Question: I have a window with four images inside a responsive flex grid. I would like when clicking an image, this one gets 'width=100%' covering (or hiding) the others always inside the flexbox.
I guess is with jQuery and JavaScript but I'm not able to find the way. Any help?
Thanks.

'''
.wrap {display: -webkit-box;
display: -moz-box;
display: -ms-flexbox;
display: -webkit-flex;
display: flex;}
.container
{box-shadow: 0.075rem 0 0 0 #C9C9C9,0 0.075rem 0 0 #C9C9C9,0.075rem 0.075rem 0 0 #C9C9C9, 0.075rem 0 0 0 #C9C9C9 inset,0 0.075rem 0 0 #C9C9C9 inset;
display: -webkit-box;
display: -moz-box;
display: -ms-flexbox;
display: -webkit-flex;
display: flex;
float:left;}
.half
{margin: 0.25rem;}
.photo {width: 15rem;
max-width:100%;
}
'''
'''
<div class="wrap">
<div class="container">
<div class="half">
<div id="quarter1">
<a href=""><img class="photo" src="http://letsprattle.com/image/prattle-icon-square-white.png" class="" alt="" title=""></a>
</div>
<div id="quarter2">
<a href=""><img class="photo" src="http://yvonnemichaelides.com/wp-content/uploads/2016/01/clock2.gif" class="" alt="" title="" ></a>
</div>
</div>
<div class="half">
<div id="quarter3">
<a href=""><img class="photo" src="https://cdn.shopify.com/s/files/1/0387/1545/products/product_analysis_1024x1024.png?v=<PHONE>" class="" alt="" title="" ></a>
</div>
<div id="quarter4">
<a href=""><img class="photo" src="http://www.northperthcommunityhospice.org/images/icons/calendar-icon.png" class="" alt="" title="" ></a>
</div>
</div>
</div>
</div>
'''
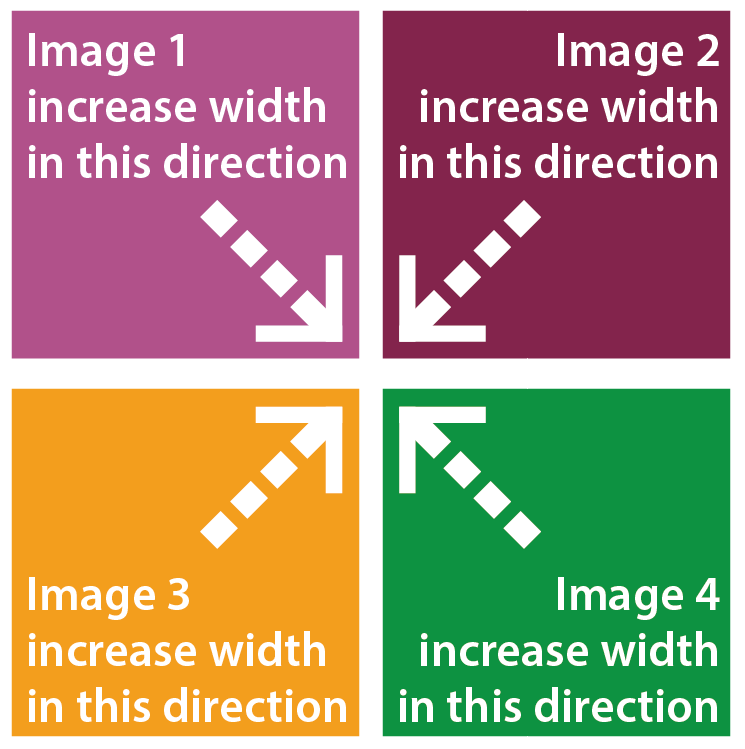
Answer: I have made few changes to your HTML structure. Run the below snippet
'''
var classname = document.getElementsByClassName("photoContainer");
var containerWidth = document.getElementsByClassName('container')[0].offsetWidth;
var myFunction = function(ev) {
if(this.classList.contains('expandImage')) {
this.classList.remove('expandImage');
for (var i = 0; i < classname.length; i++) {
classname[i].classList.remove('hideImage');
}
return;
}
for (var i = 0; i < classname.length; i++) {
classname[i].classList.add('hideImage');
}
this.classList.remove('hideImage');
this.classList.add('expandImage');
this.style.width = containerWidth;
};
for (var i = 0; i < classname.length; i++) {
classname[i].addEventListener('click', myFunction, false);
}
'''
'''
.wrap {
display: -webkit-box;
display: -moz-box;
display: -ms-flexbox;
display: -webkit-flex;
display: flex;
}
.container
{box-shadow: 0.075rem 0 0 0 #C9C9C9,0 0.075rem 0 0 #C9C9C9,0.075rem 0.075rem 0 0 #C9C9C9, 0.075rem 0 0 0 #C9C9C9 inset,0 0.075rem 0 0 #C9C9C9 inset;
display: -webkit-box;
display: -moz-box;
display: -ms-flexbox;
display: -webkit-flex;
display: flex;
float:left;
position: relative;}
.half
{margin: 0.25rem;}
.photo {width: 15rem;
max-width:100%;
}
.hideImage {
display: none
}
.expandImage > img {
width: 100%;
}
'''
'''
<div class="wrap">
<div class="container">
<div class="half">
<div id="quarter1" class="photoContainer">
<img class="photo" src="http://letsprattle.com/image/prattle-icon-square-white.png" class="" alt="" title="">
</div>
<div id="quarter2" class="photoContainer">
<img class="photo" src="http://yvonnemichaelides.com/wp-content/uploads/2016/01/clock2.gif" class="" alt="" title="" >
</div>
</div>
<div class="half">
<div id="quarter3" class="photoContainer">
<img class="photo" src="https://cdn.shopify.com/s/files/1/0387/1545/products/product_analysis_1024x1024.png?v=<PHONE>" class="" alt="" title="" >
</div>
<div id="quarter4" class="photoContainer">
<img class="photo" src="http://www.northperthcommunityhospice.org/images/icons/calendar-icon.png" class="" alt="" title="" >
</div>
</div>
'''